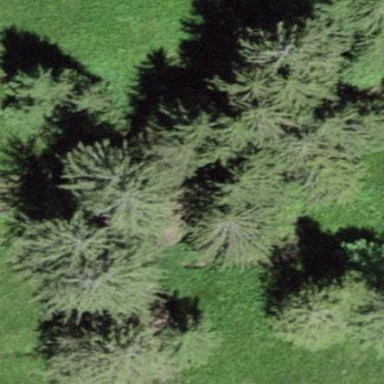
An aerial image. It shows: Forest area.